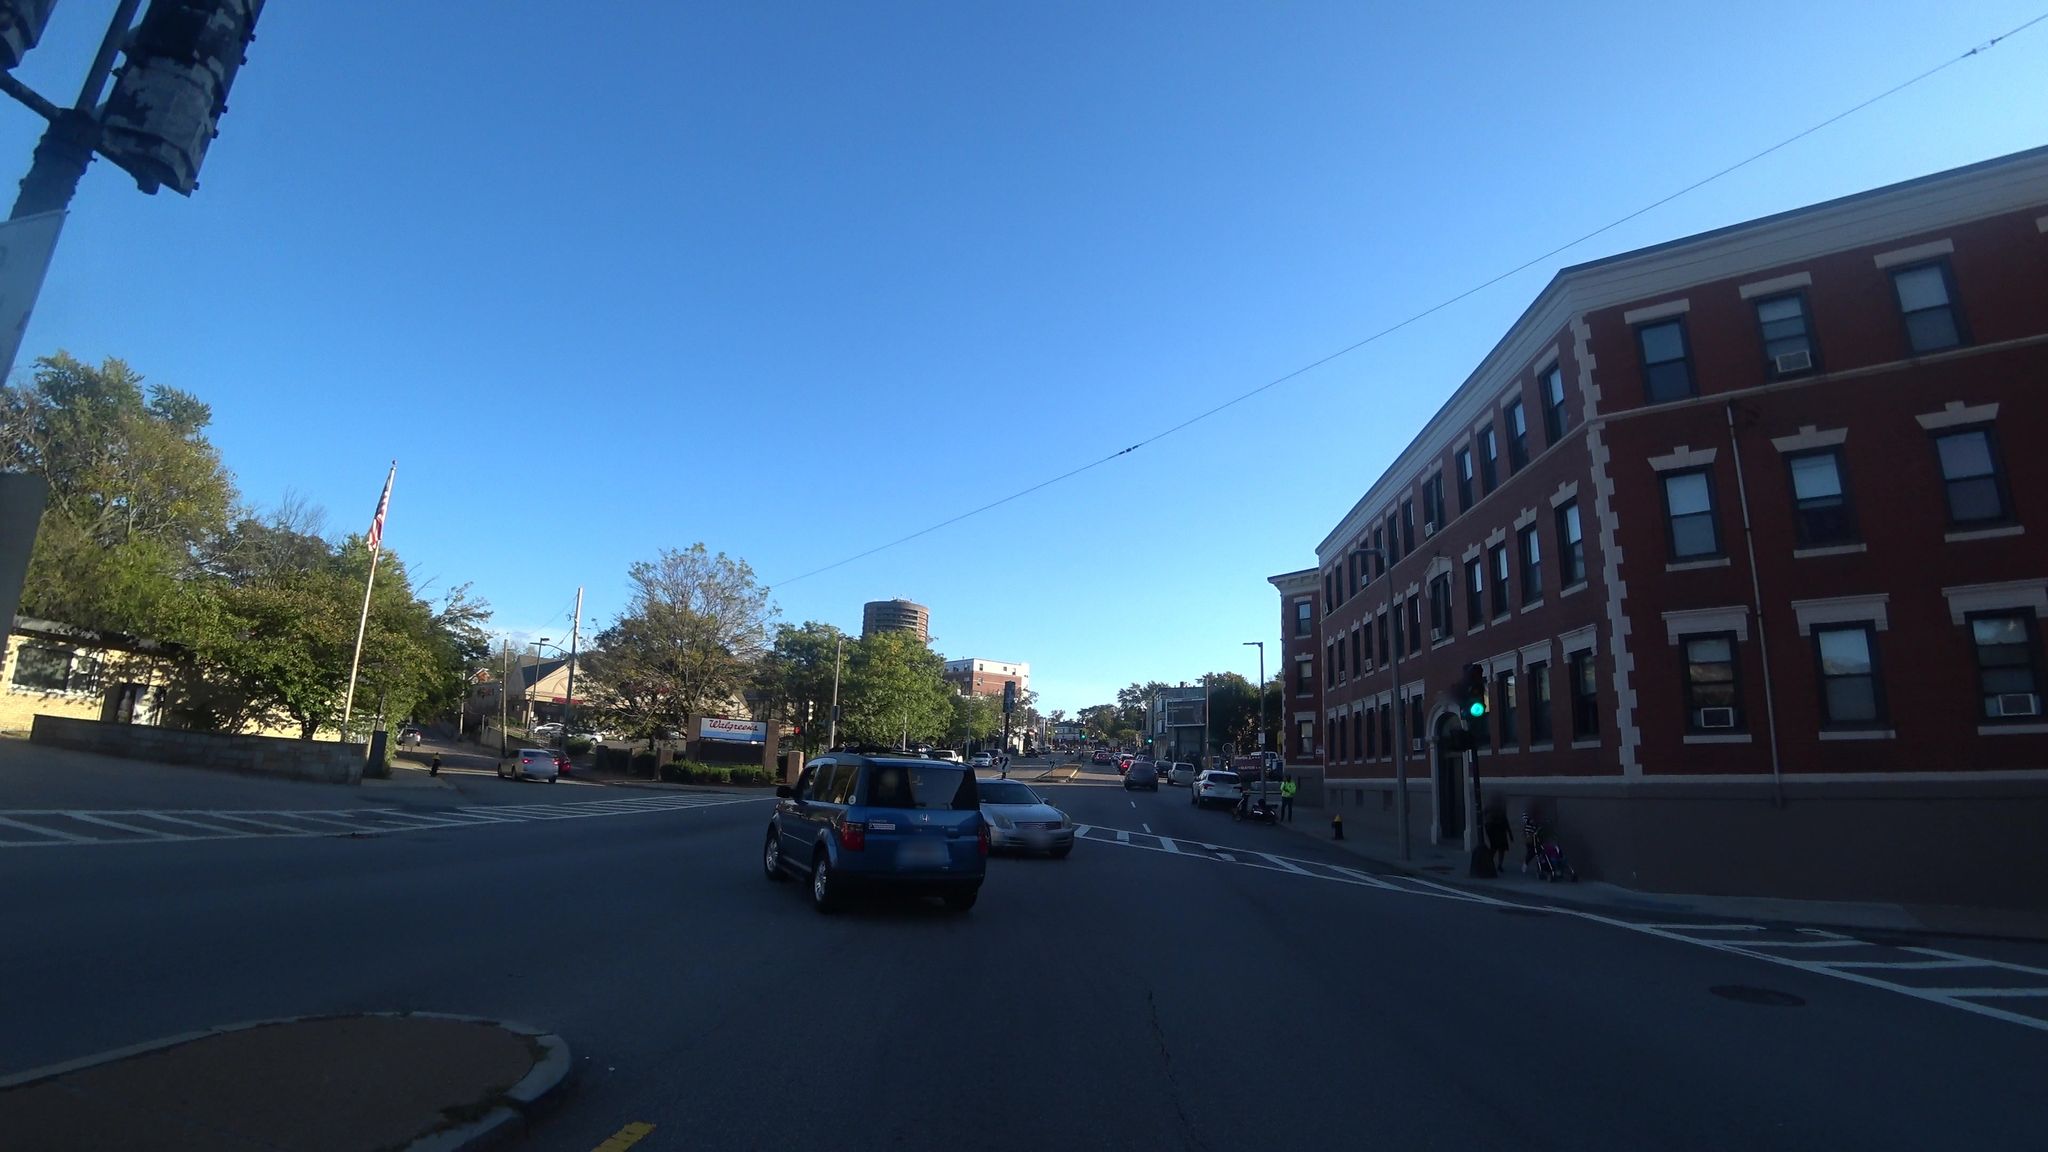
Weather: clear
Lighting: day
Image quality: good
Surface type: driving surface
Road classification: busway
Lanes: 3
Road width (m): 25.9
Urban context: urban centre
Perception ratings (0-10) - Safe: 4.81, Lively: 8.75, Beautiful: 7.6, Boring: 1.33, Depressing: 1.06, Wealthy: 3.91